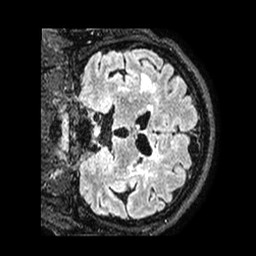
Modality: FLAIR
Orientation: coronal
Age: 44
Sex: male
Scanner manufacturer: philips
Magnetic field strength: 1.5 T
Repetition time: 4.8 s
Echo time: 0.2858 s